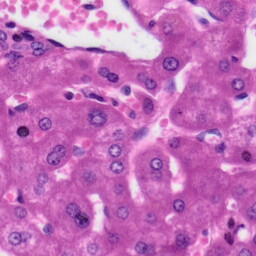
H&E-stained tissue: Liver